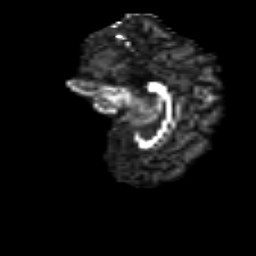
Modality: FA
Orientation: sagittal
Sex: male
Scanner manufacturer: siemens
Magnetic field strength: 3 T
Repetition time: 5 s
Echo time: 0.071 s